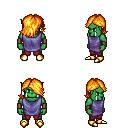
a pixel art fantasy rpg character, male body template, orc, green skin, chain tabard jacket, red pants, light blonde swoop hairstyle, leather bracers, gold boots, four views (front, back, left, right), 2x2 character sprite sheet, small pixel art, hard edges, no anti-aliasing